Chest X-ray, PA view. Patient: 37 years old, sex F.
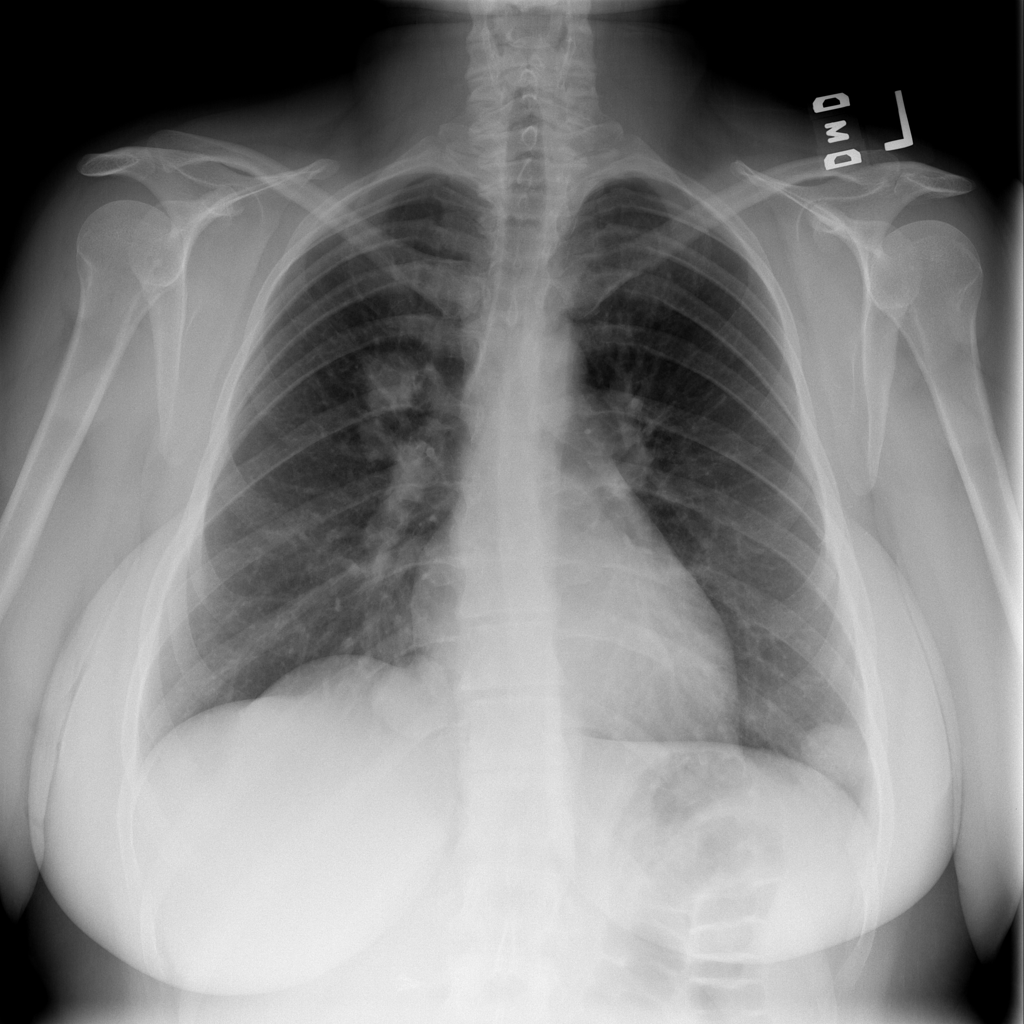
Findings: No Finding